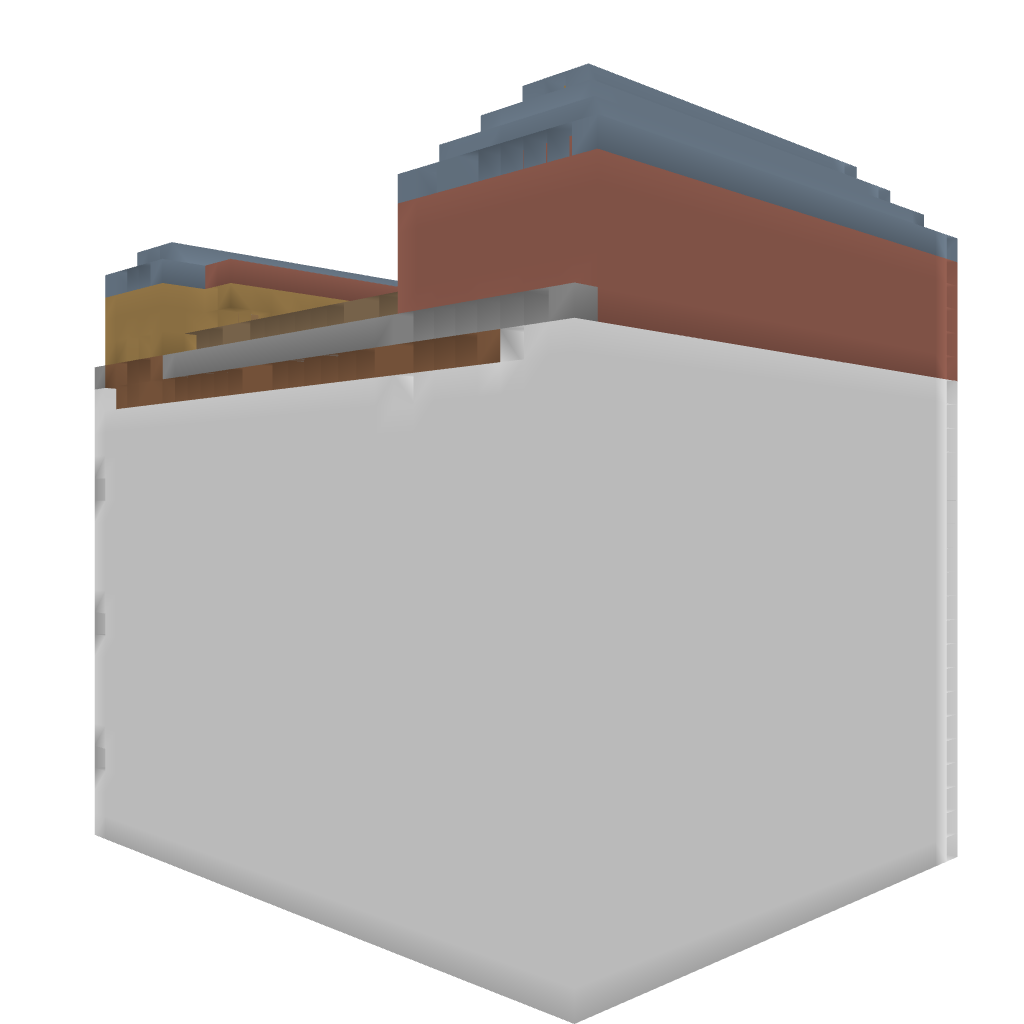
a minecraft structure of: Auto Animal Slaughter